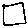
Label: square